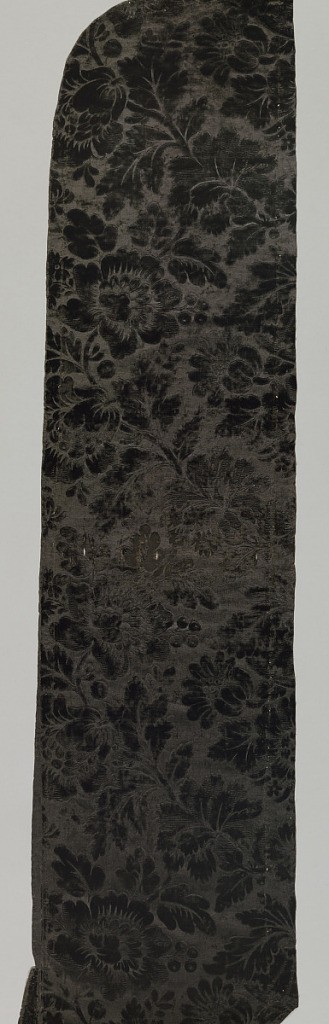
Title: Fragments
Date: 19th century
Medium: Velvet, embossed
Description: black figured velvet [probably dyed] - design showing all-over floral designs - selvage present